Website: home-depot
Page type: customer-info-address
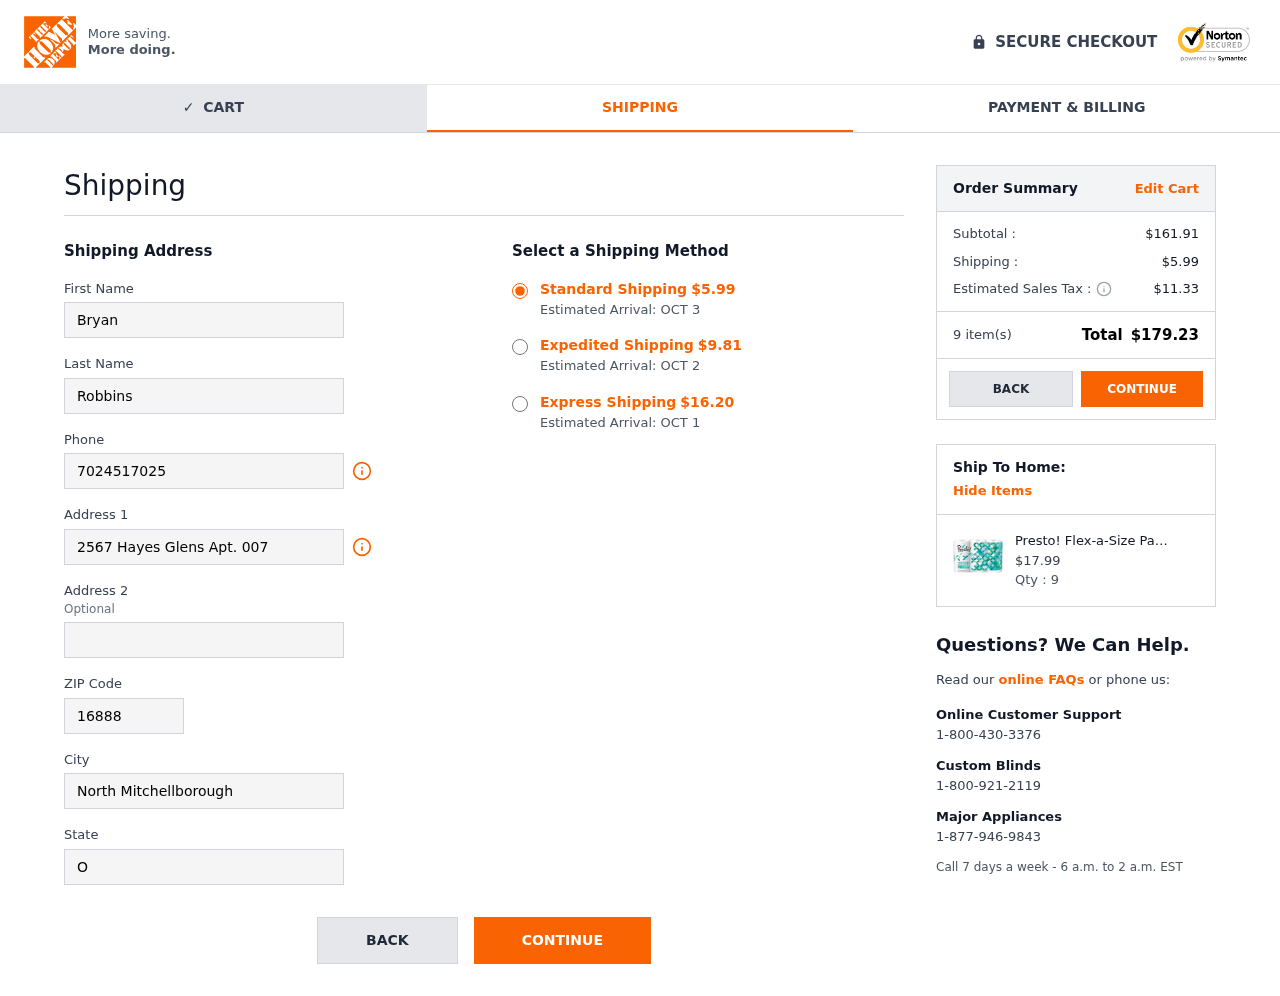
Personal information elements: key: PII_CITY
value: North Mitchellborough
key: PII_FIRSTNAME
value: Bryan
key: PII_LASTNAME
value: Robbins
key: PII_PHONE
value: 7024517025
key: PII_POSTCODE
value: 16888
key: PII_STATE
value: Oregon
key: PII_STREET
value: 2567 Hayes Glens Apt. 007
Product elements: key: PRODUCT1_NAME
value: Presto! Flex-a-Size Paper Towels, Huge Roll, 6 Count
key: PRODUCT1_PRICE
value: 17.99
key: PRODUCT1_QUANTITY
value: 9
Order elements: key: ORDER_SHIPPING_COST
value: $5.99
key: ORDER_DELIVERY_DATE
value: Estimated Arrival: OCT 3
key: ORDER_SHIPPING_COST_EXPEDITED
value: $9.81
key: ORDER_DELIVERY_DATE_EXPEDITED
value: Estimated Arrival: OCT 2
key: ORDER_SHIPPING_COST_EXPRESS
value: $16.20
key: ORDER_DELIVERY_DATE_EXPRESS
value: Estimated Arrival: OCT 1
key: ORDER_SUBTOTAL
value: $161.91
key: ORDER_TAX
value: $11.33
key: ORDER_NUM_ITEMS
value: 9 item(s)
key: ORDER_TOTAL
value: $179.23